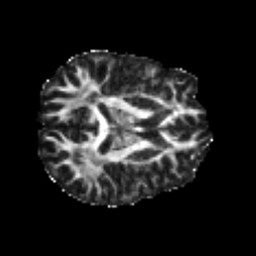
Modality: FA
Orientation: axial
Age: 22
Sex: male
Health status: healthy
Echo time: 0.074 s